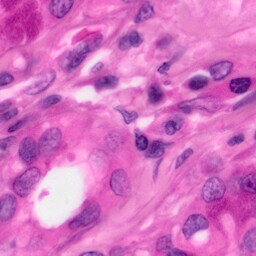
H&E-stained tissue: Pancreatic